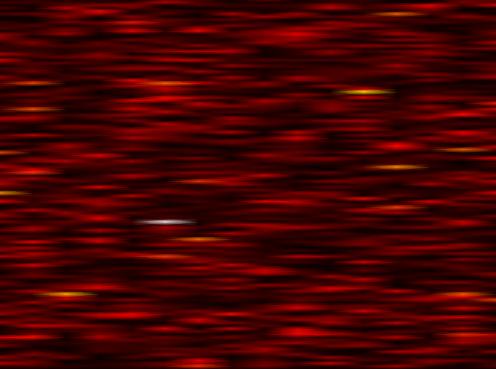
Label: FOFDM